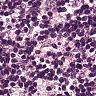
Metastatic tissue present: no